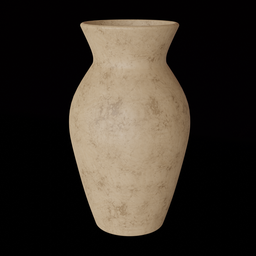
Label: decoration